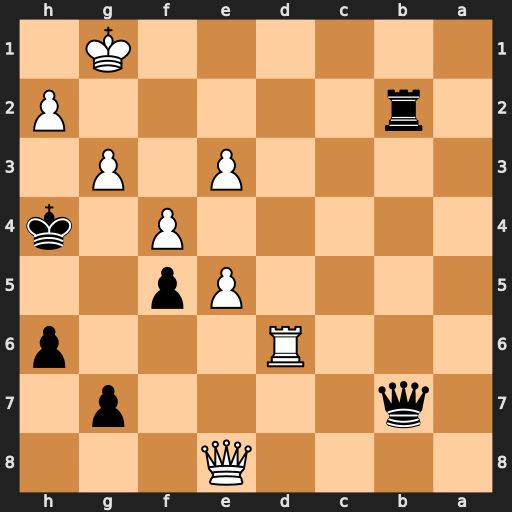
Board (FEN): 4Q3/1q4p1/3R3p/4Pp2/5P1k/4P1P1/1r5P/6K1
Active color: b
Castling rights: -
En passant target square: -
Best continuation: Kg4 Qg6+ Kf3 Qh5+ Kxe3 Rd3+ Kxd3